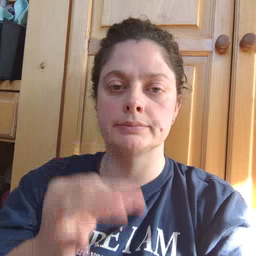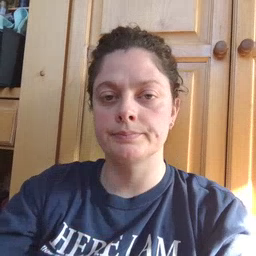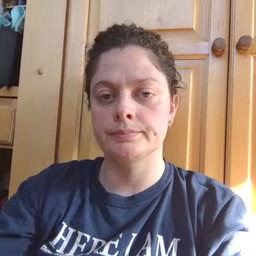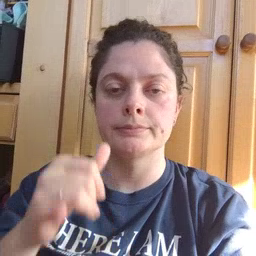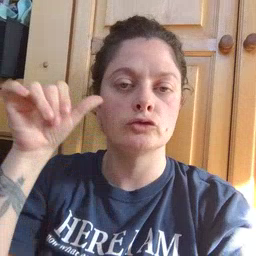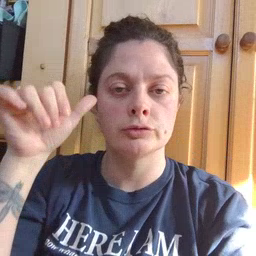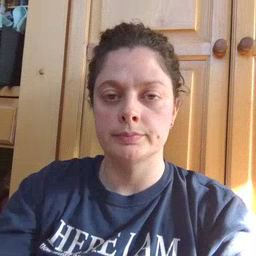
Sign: yesterday